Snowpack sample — Loveland Pass, Silver Plume, Colorado, USA (12/14/25, 10:50 AM MST)
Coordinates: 39.664, -105.882
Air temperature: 36 °F
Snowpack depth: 67 cm
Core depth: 20 cm
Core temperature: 46.4 °F
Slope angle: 6°, slope face: 326°
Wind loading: low
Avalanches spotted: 0
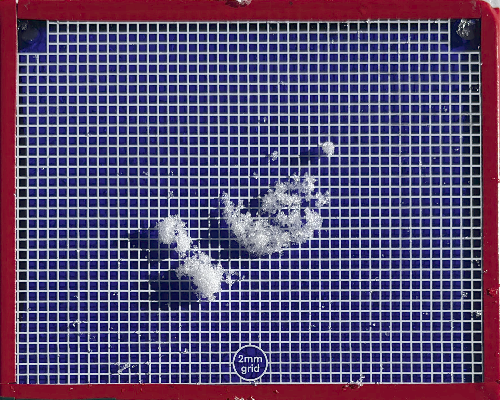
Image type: profile
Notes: No avalanches spotted, very late start to the season with minimal snowpack